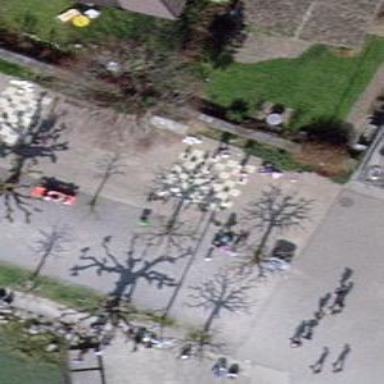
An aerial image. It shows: Avenue lined with broadleaved trees.